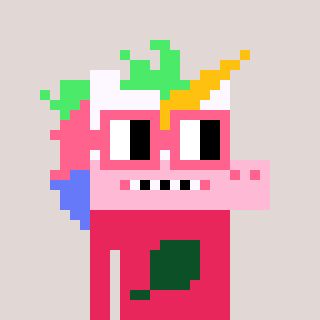
a pixel art character with square pink glasses, a unicorn-shaped head and a redpinkish-colored body on a warm background